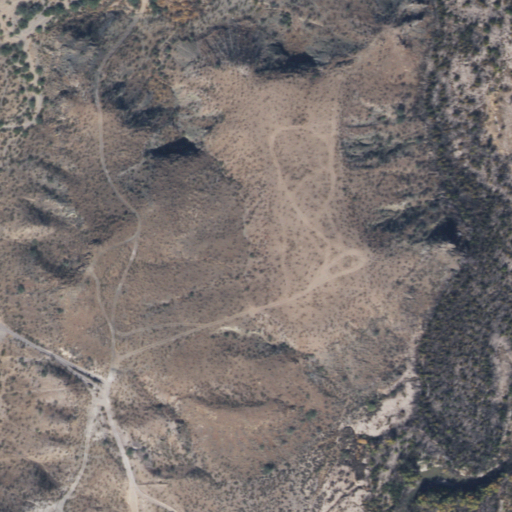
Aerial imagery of mountain in Arizona named Black Point containing shrub, woody wetlands, open development, and low intensity development